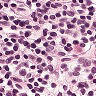
Metastatic tissue present: no